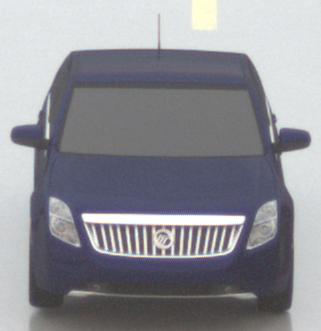
Make: Mercury
Model: Milan
Detailed model: -
Model produced from: 2009
Model produced until: 2010
Doors: 4
Color: blue
Road condition: wet road
Daytime: sunrise or sunset
Contrast: low contrast